Aerial crown-view tile of a tropical tree (Barro Colorado Island, Panama), acquired 20250915:
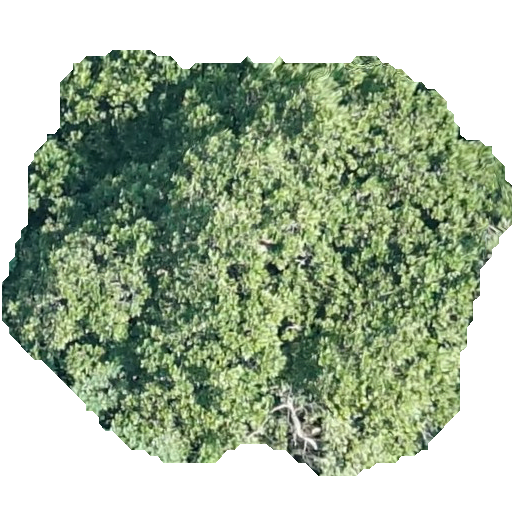
Species: Anacardium excelsum
GBIF accepted scientific name: Anacardium excelsum
Crown area: 240.495 m²